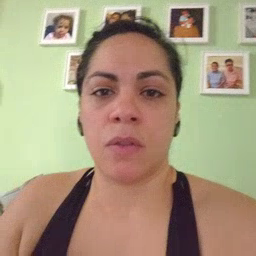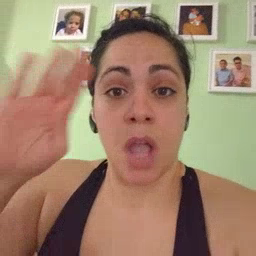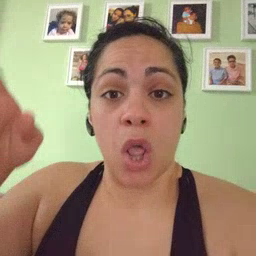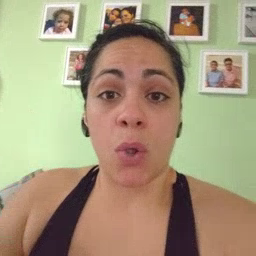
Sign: hello